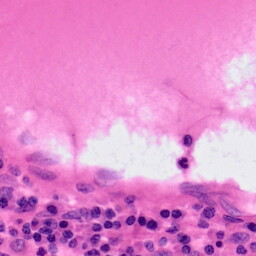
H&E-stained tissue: Colon